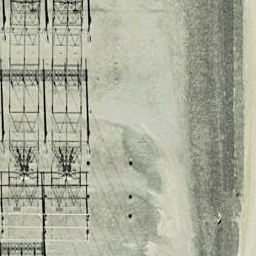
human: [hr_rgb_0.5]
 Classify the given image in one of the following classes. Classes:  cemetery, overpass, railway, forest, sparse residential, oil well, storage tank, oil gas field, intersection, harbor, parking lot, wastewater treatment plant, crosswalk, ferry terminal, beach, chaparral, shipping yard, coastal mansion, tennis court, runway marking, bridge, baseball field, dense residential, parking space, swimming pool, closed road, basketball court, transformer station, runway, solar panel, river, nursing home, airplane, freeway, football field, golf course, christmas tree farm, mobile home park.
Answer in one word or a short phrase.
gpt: transformer station